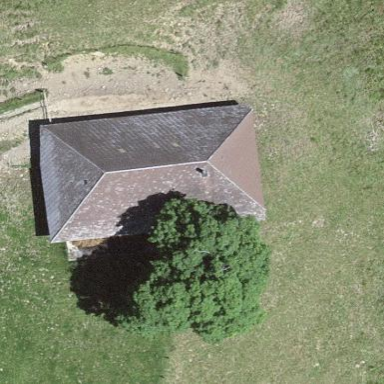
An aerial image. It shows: Farm auxiliary building.